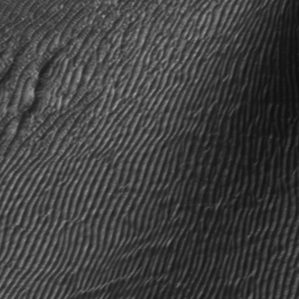
Label: frost